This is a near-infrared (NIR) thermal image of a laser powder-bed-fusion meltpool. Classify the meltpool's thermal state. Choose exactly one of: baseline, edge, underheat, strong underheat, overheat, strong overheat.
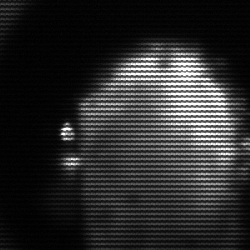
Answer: baseline